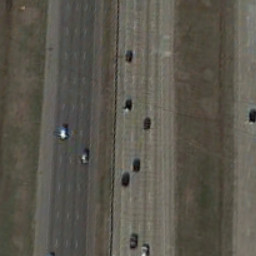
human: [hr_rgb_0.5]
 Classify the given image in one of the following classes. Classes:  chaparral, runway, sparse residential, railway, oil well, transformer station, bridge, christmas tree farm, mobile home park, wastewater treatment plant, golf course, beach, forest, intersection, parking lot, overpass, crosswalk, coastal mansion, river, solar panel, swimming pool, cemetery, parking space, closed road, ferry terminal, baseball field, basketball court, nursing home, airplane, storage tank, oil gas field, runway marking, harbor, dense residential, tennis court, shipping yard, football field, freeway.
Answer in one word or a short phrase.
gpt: freeway